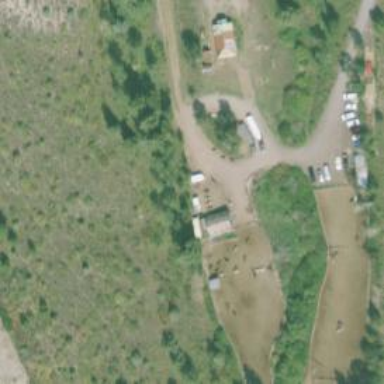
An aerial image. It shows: Equestrian sport facility.